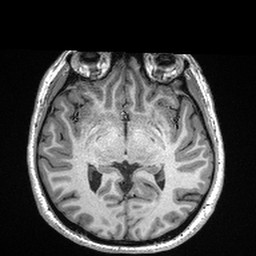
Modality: T1w
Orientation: coronal
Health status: healthy
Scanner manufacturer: siemens
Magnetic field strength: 3 T
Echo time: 0.00298 s